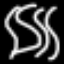
Label: squiggle